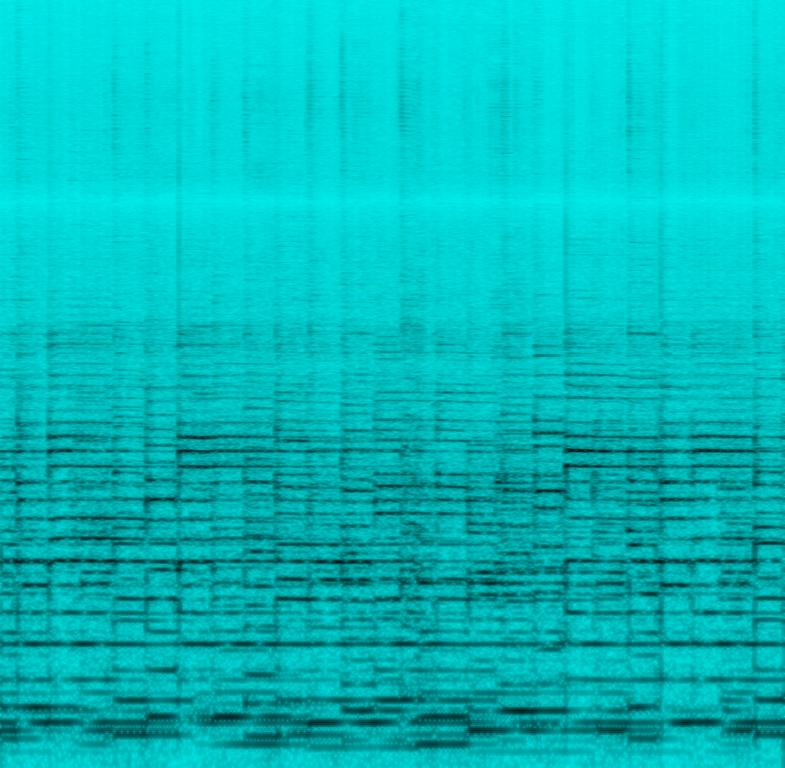
Someone is playing an e-guitar with a chorus effect playing a melody. This song may be playing at home practicing guitar.